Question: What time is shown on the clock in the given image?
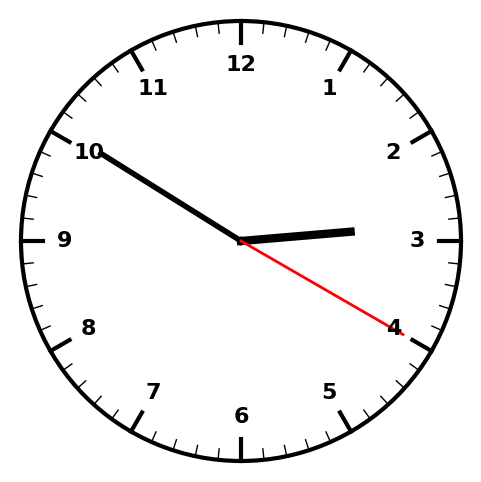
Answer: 02:50:20